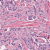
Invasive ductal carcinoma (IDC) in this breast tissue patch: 1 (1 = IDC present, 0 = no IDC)